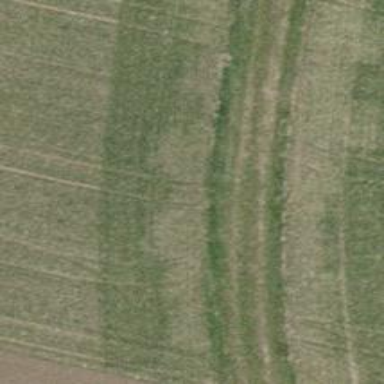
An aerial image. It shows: Grassy track with grade3 tracktype.